Interaction volume radius: 5 \u00c5
Interaction volume height: 35 \u00c5
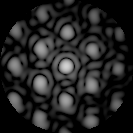
Disorder parameter: 0.3127